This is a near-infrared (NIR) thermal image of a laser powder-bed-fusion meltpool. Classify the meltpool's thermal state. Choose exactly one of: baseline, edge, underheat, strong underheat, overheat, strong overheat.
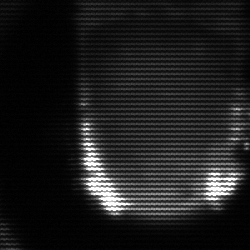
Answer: baseline